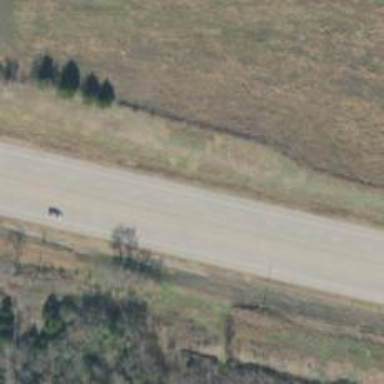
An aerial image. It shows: Trunk highway.